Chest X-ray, PA view. Patient: 52 years old, sex M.
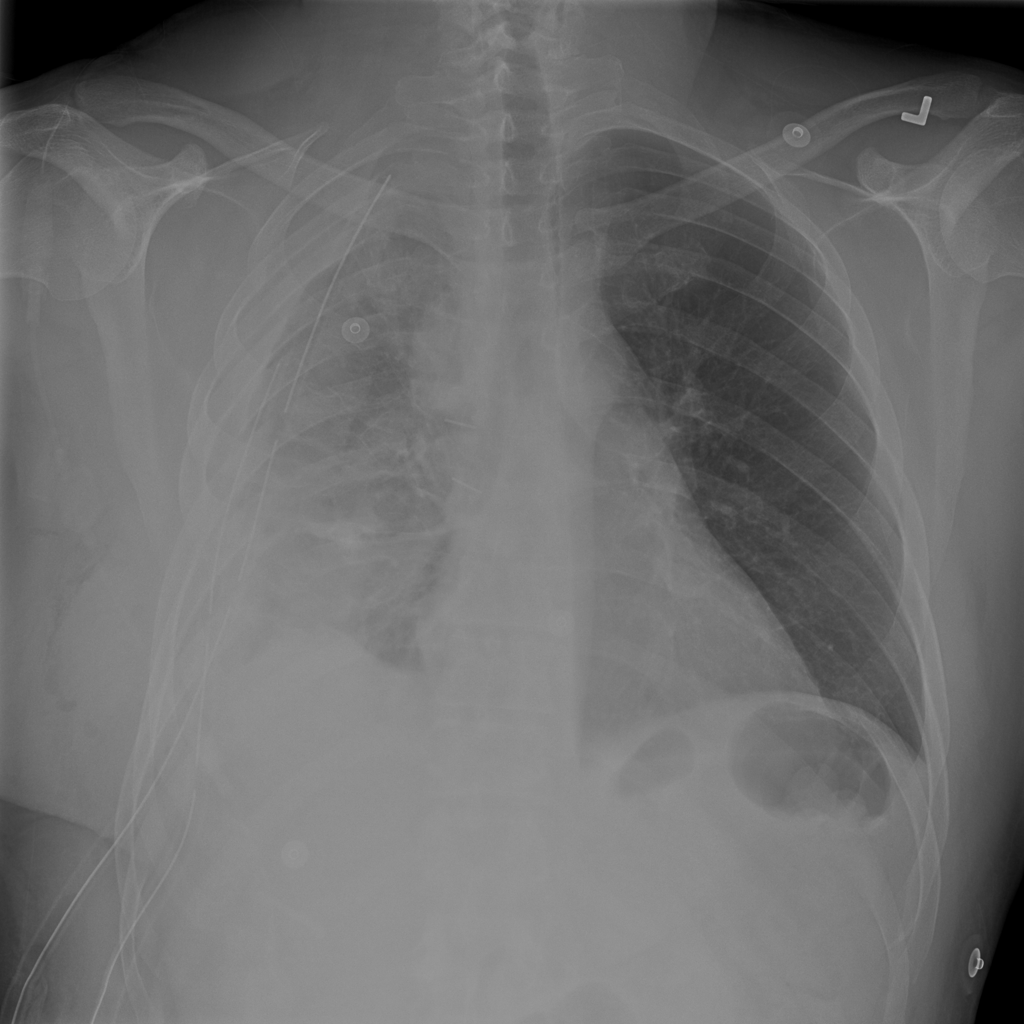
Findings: Infiltration, Pleural_Thickening